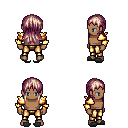
a pixel art fantasy rpg character, male body template, human, dark skin, gold arm armor, gold greaves, white blonde unkempt hairstyle, gray slippers, four views (front, back, left, right), 2x2 character sprite sheet, small pixel art, hard edges, no anti-aliasing